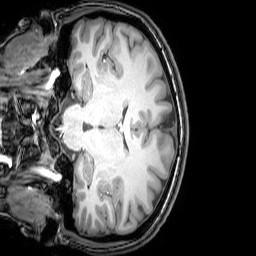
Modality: T1w
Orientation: coronal
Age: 20
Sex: female
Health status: healthy
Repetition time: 0.081 s
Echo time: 0.037 s